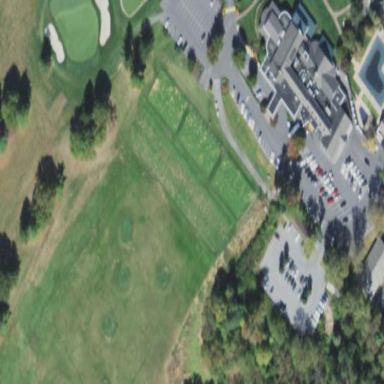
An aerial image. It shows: Grassy area designated as golf tee.